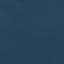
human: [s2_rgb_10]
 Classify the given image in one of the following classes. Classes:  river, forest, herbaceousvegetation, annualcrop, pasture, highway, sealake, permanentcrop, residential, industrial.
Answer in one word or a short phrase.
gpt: SeaLake